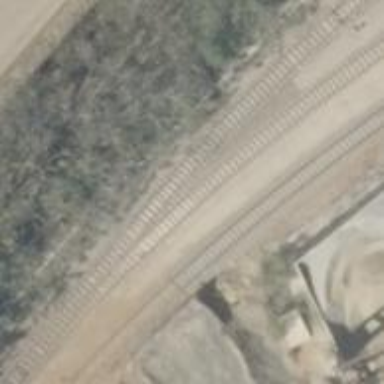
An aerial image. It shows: Railway spur service.